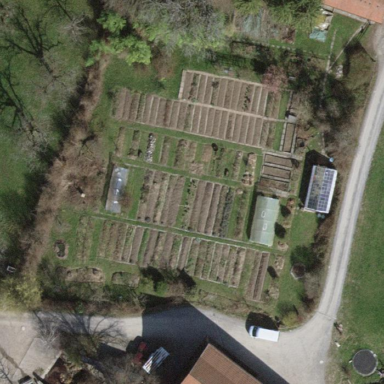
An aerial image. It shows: Area designated for allotments.